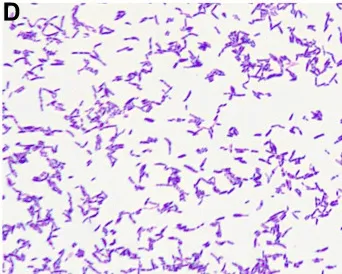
(D) Gram staining of Isolate B showing gram-positive bacteria appearing as rods.
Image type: pathology (gram)